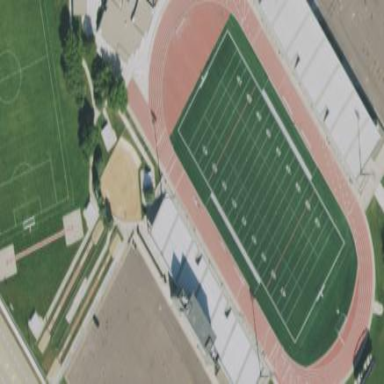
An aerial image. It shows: Pitch for American football.